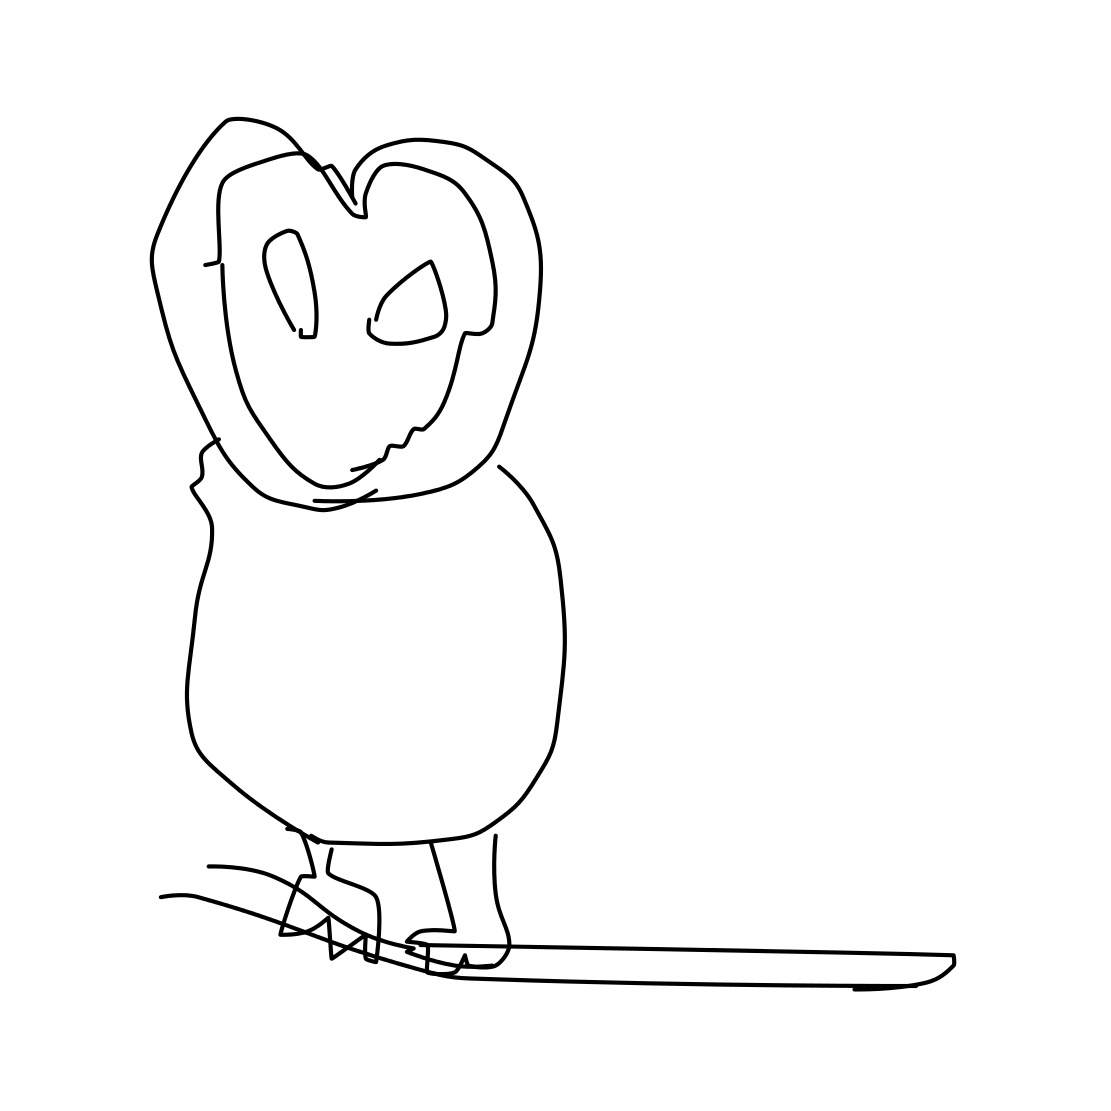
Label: owl